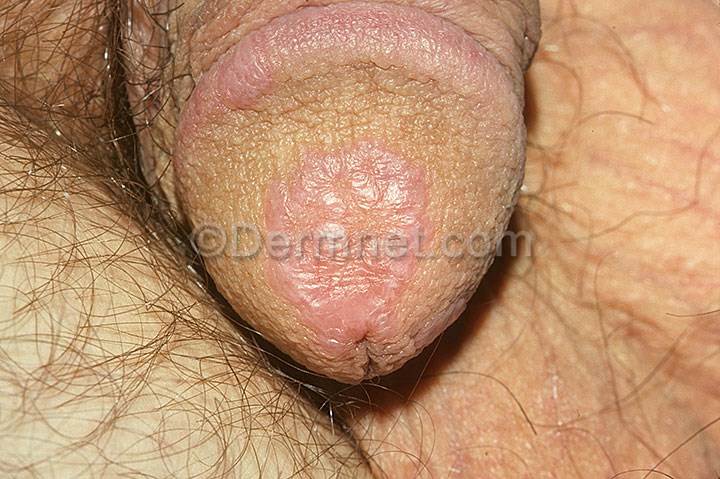
Disease: Psoriasis pictures Lichen Planus and related diseases